Question: React is installed properly and everything else works, except when I try to run "npm start" in the terminal, it gives me the following error.

Here's my package.json code:
'''
{
"name": "r3-ui",
"version": "0.1.0",
"private": true,
"dependencies": {
"@testing-library/jest-dom": "^5.11.6",
"@testing-library/react": "^11.2.2",
"@testing-library/user-event": "^12.2.2",
"react": "^17.0.1",
"react-dom": "^17.0.1",
"react-scripts": "4.0.1",
"web-vitals": "^0.2.4"
},
"scripts": {
"start": "react-scripts start",
"build": "react-scripts build",
"test": "react-scripts test",
"eject": "react-scripts eject"
},
"eslintConfig": {
"extends": [
"react-app",
"react-app/jest"
]
},
"browserslist": {
"production": [
">0.2%",
"not dead",
"not op_mini all"
],
"development": [
"last 1 chrome version",
"last 1 firefox version",
"last 1 safari version"
]
}
}
'''
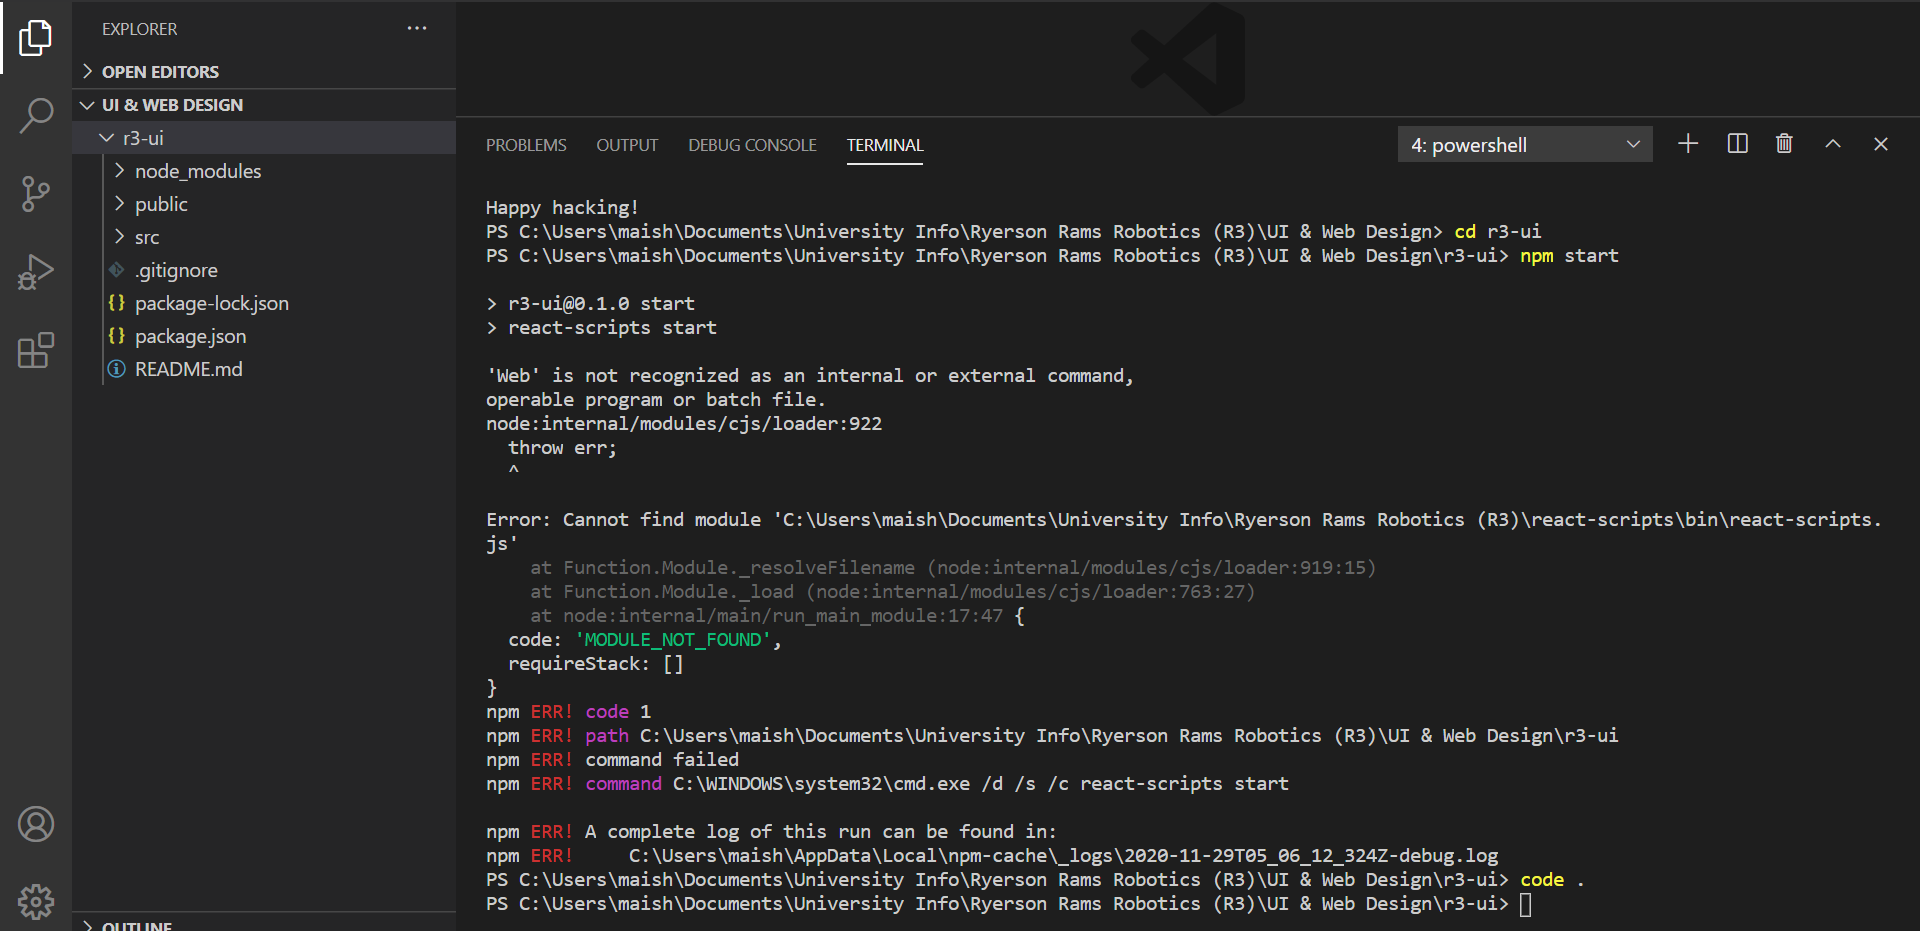
Answer: Do not use '&' when naming the directory on Windows. Rename 'UI & Web Design' into 'UI_Web_Design'. Anything after the '&' is treated as a command.
After changing the name of the directory run 'npm start'.